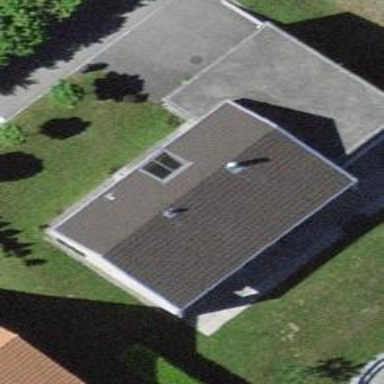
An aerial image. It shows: Gabled building.